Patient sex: M
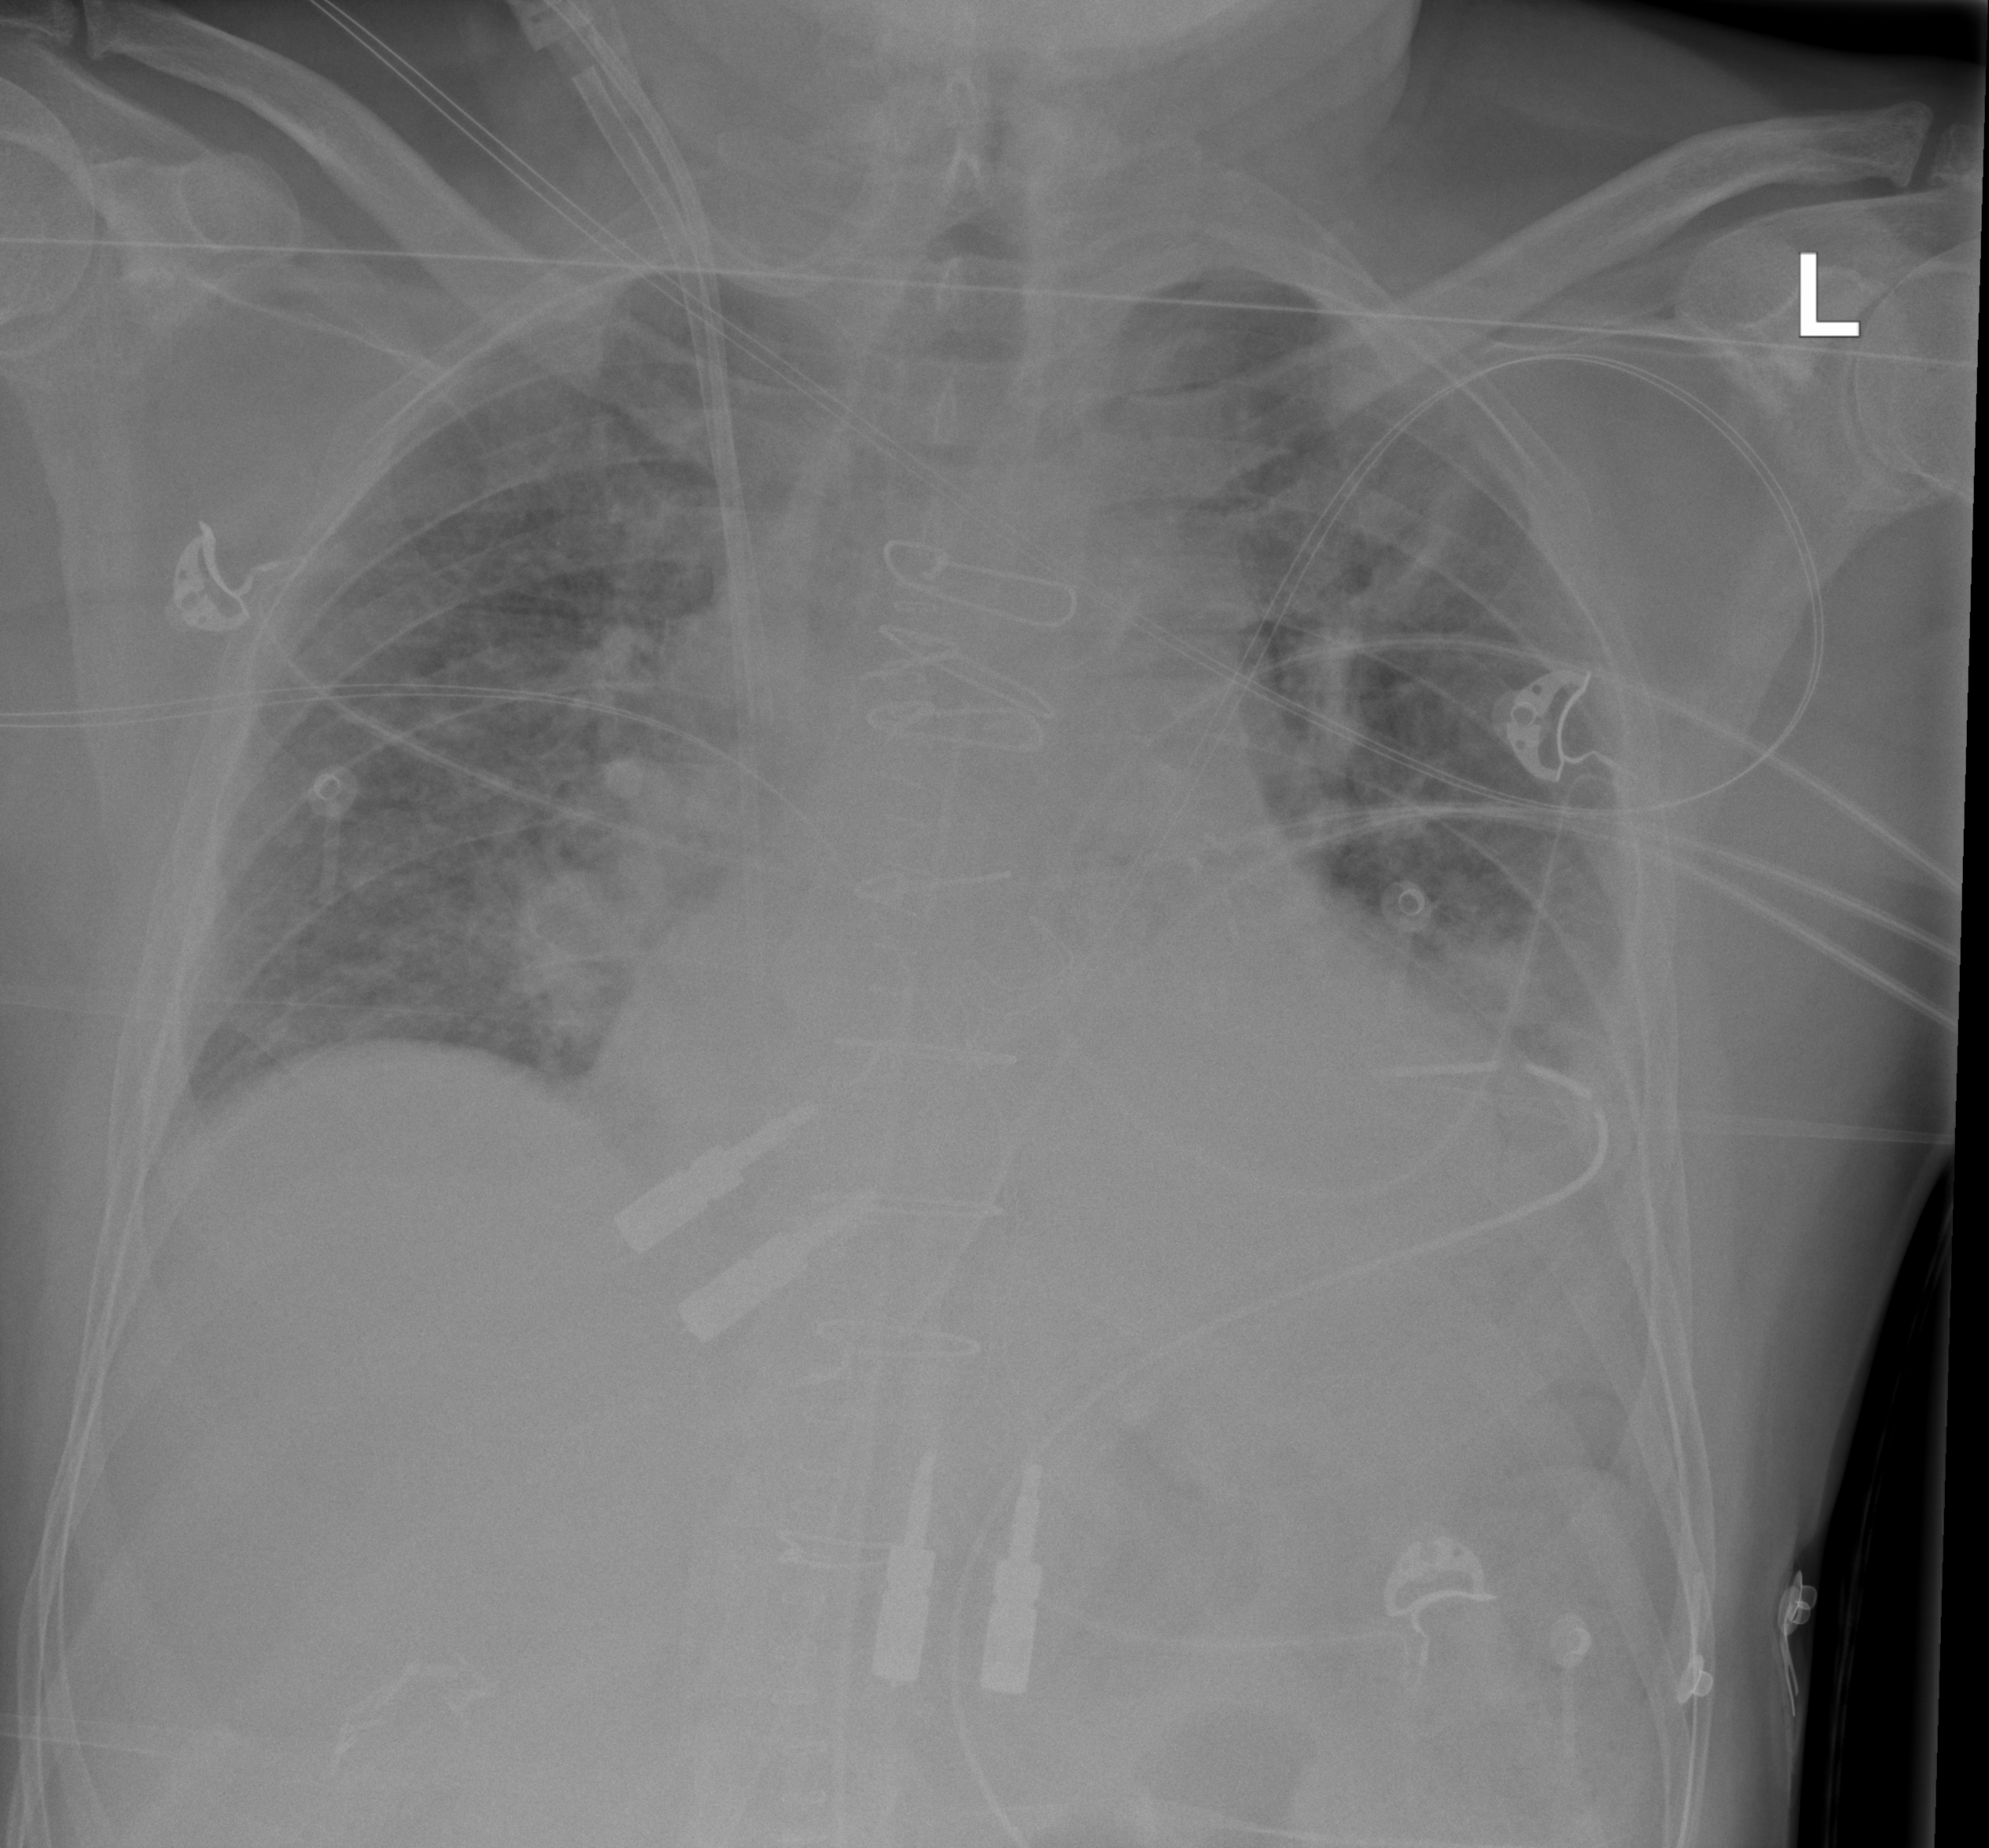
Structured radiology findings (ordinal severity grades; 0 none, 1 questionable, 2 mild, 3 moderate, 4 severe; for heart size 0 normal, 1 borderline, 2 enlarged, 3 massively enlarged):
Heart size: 2
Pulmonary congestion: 2
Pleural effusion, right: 1
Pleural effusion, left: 2
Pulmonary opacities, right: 1
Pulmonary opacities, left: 1
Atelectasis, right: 2
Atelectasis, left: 2